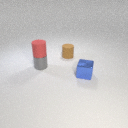
small brown rubber cylinder to the right of small gray metal cylinder